Question: I am trying to prepare a layout which is same as the below attached image.
1. I try to set-up buttons exactly same(width) as indicated as 1 in image
2. I try to set "save" and "Cancel" buttons at below with equal width.

I have tried it with the below XML Layout:
'''
<RelativeLayout
android:id="@+id/widget38"
android:layout_width="fill_parent"
android:layout_height="fill_parent"
xmlns:android="http://schemas.android.com/apk/res/android"
android:padding="5dp">
<TextView
android:layout_width="wrap_content"
android:id="@+id/textView1"
android:text="Event"
android:layout_alignParentLeft="true"
android:layout_height="wrap_content">
</TextView>
<EditText
android:layout_width="fill_parent"
android:id="@+id/editText1"
android:layout_alignParentLeft="true"
android:hint="Tap to enter title"
android:layout_marginTop="5dp"
android:layout_height="wrap_content"
android:layout_below="@+id/textView1">
</EditText>
<View
android:id="@+id/separator"
android:background="#ffffff"
android:layout_width = "fill_parent"
android:layout_height="1dip"
android:layout_centerVertical ="true"
android:layout_below="@+id/editText1"/>
<TextView
android:layout_width="wrap_content"
android:id="@+id/textView2"
android:text="From"
android:layout_alignParentLeft="true"
android:layout_height="wrap_content"
android:layout_below="@+id/separator"
android:layout_marginTop="5dp">
</TextView>
<Button
android:layout_width="wrap_content"
android:id="@+id/button1"
android:layout_alignParentLeft="true"
android:text="Button"
android:layout_height="wrap_content"
android:layout_below="@+id/textView2">
</Button>
<Button
android:layout_width="wrap_content"
android:id="@+id/button2"
android:text="Button"
android:layout_marginLeft="10dp"
android:layout_alignTop="@+id/button1"
android:layout_height="wrap_content"
android:layout_toRightOf="@+id/button1"
android:layout_below="@+id/button1">
</Button>
<View
android:id="@+id/separator1"
android:background="#ffffff"
android:layout_width = "fill_parent"
android:layout_height="1dip"
android:layout_centerVertical ="true"
android:layout_below="@+id/button2"/>
<TextView
android:layout_width="wrap_content"
android:id="@+id/textView3"
android:text="To"
android:layout_alignParentLeft="true"
android:layout_height="wrap_content"
android:layout_below="@+id/separator1"
android:layout_marginTop="5dp">
</TextView>
<Button
android:layout_width="wrap_content"
android:id="@+id/button3"
android:layout_alignParentLeft="true"
android:text="Button"
android:layout_height="wrap_content"
android:layout_below="@+id/textView3">
</Button>
<Button
android:layout_width="wrap_content"
android:id="@+id/button4"
android:text="Button"
android:layout_marginLeft="10dp"
android:layout_alignTop="@+id/button3"
android:layout_height="wrap_content"
android:layout_toRightOf="@+id/button3"
android:layout_below="@+id/button3">
</Button>
<RelativeLayout
android:layout_width="fill_parent"
android:layout_height="wrap_content"
android:id="@+id/relativeLayout1"
android:layout_alignParentBottom="true">
<Button android:layout_width="wrap_content" android:id="@+id/button5" android:layout_alignParentBottom="true" android:text="Save" android:layout_height="wrap_content"></Button>
<Button android:layout_width="wrap_content" android:id="@+id/button6" android:layout_alignParentBottom="true" android:text="Cancel" android:layout_height="wrap_content" android:layout_toRightOf="@+id/button5"></Button>
</RelativeLayout>
</RelativeLayout>
'''
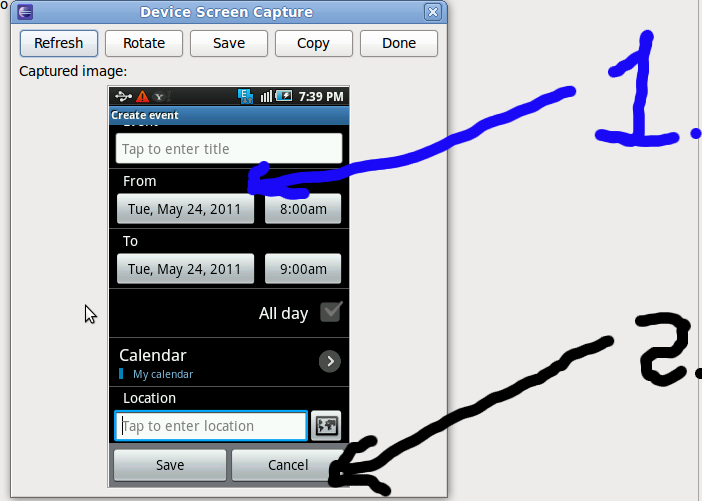
Answer: You can adjust the of a button by using 'android:layout_weight'
Here's an example of how to use it:
<URL>